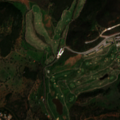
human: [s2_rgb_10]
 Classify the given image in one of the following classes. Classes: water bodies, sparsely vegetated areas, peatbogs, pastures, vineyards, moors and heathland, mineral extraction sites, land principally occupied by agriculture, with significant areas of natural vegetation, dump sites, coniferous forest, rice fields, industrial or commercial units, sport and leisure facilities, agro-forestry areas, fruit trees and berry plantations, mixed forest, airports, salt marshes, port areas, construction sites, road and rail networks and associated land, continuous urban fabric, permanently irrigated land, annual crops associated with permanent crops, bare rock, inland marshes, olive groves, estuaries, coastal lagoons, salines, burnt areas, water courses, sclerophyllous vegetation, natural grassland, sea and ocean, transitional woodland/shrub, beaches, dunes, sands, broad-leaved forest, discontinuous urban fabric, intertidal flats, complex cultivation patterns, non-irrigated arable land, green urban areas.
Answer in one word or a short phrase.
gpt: sport and leisure facilities, fruit trees and berry plantations, annual crops associated with permanent crops, land principally occupied by agriculture, with significant areas of natural vegetation, sclerophyllous vegetation